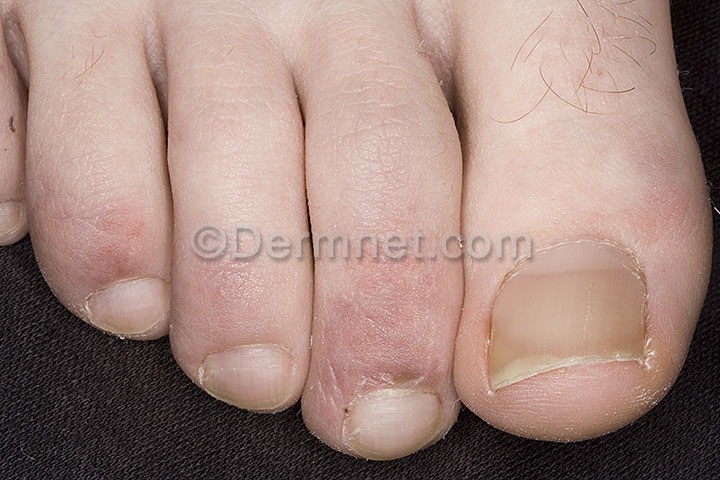
Disease: Lupus and other Connective Tissue diseases